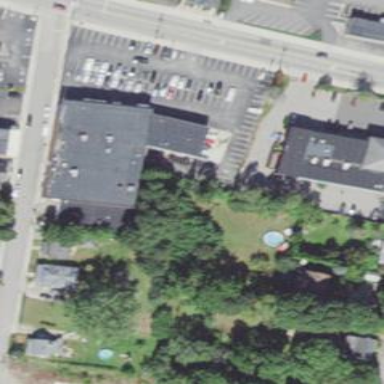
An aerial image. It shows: Retail building.